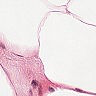
Metastatic tissue present: no